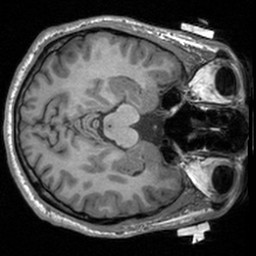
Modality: T1w
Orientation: axial
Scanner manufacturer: siemens
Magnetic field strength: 3 T
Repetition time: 1.9 s
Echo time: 0.00226 s